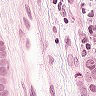
Metastatic tissue present: yes